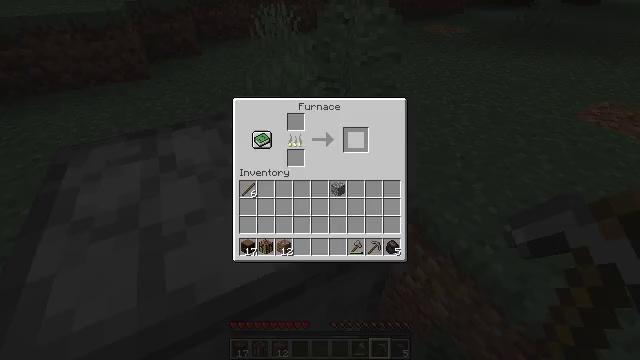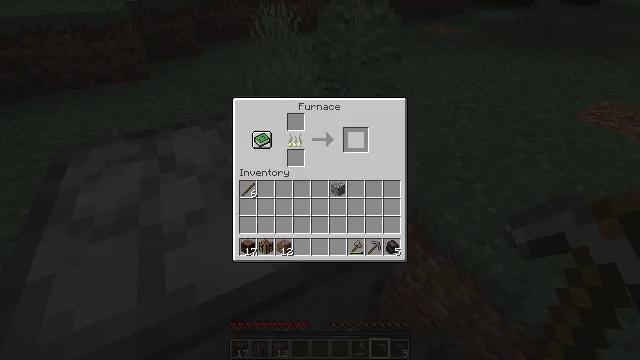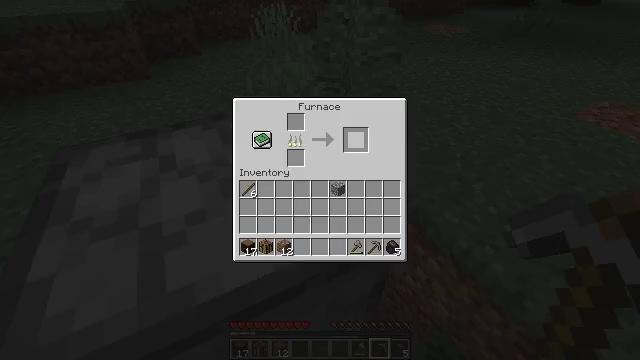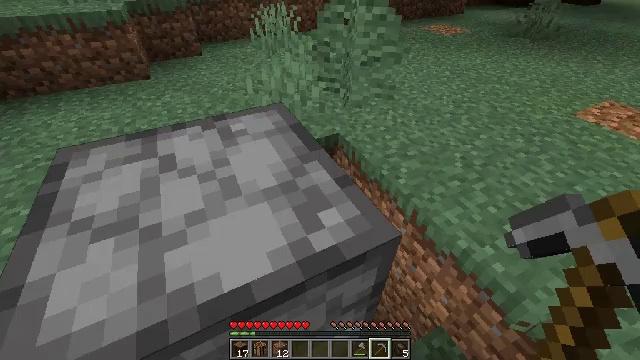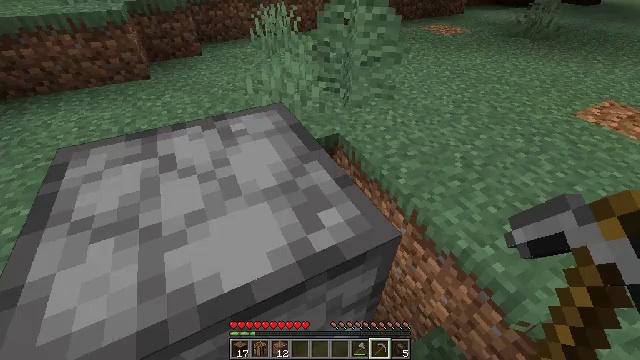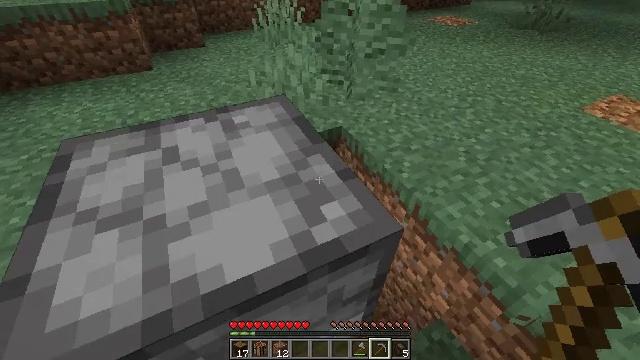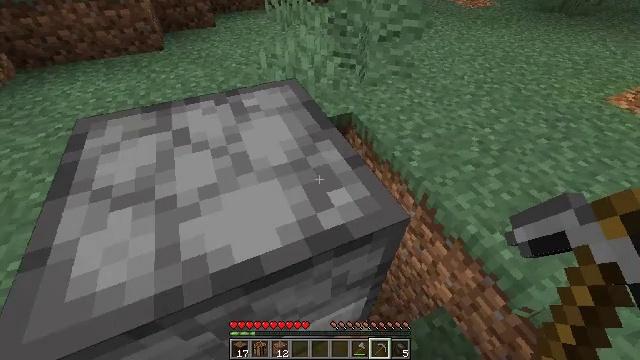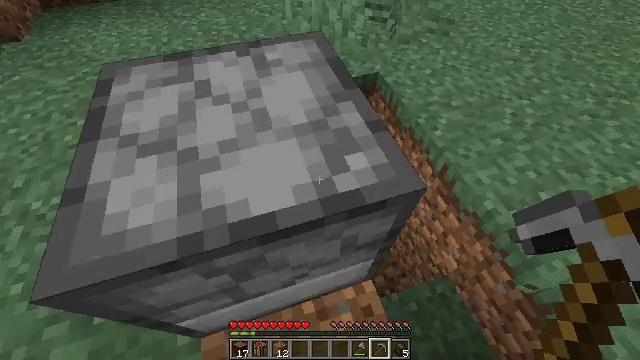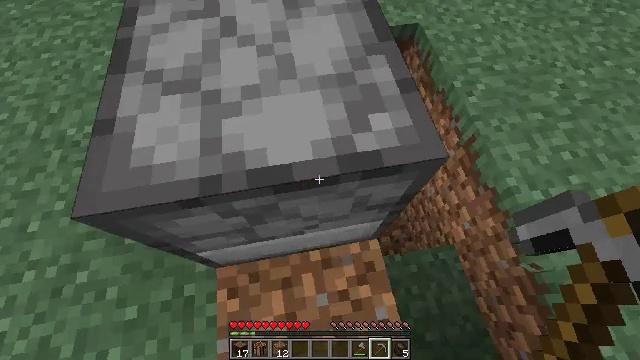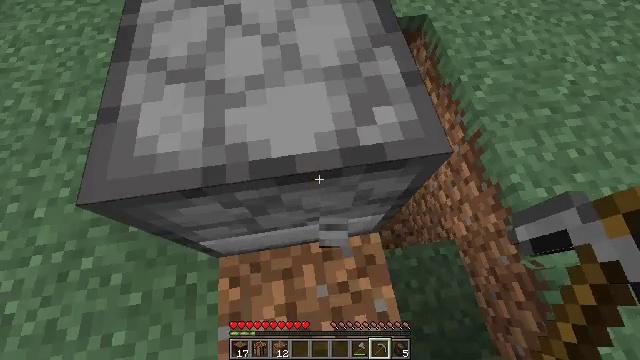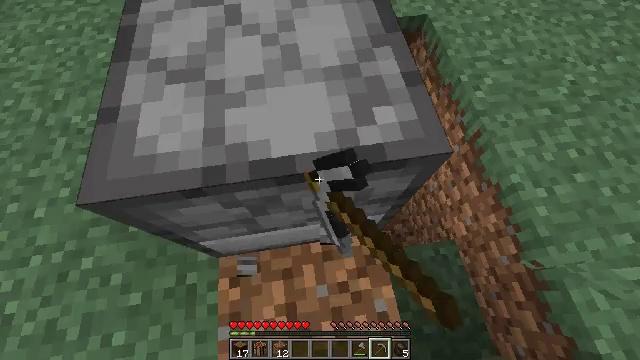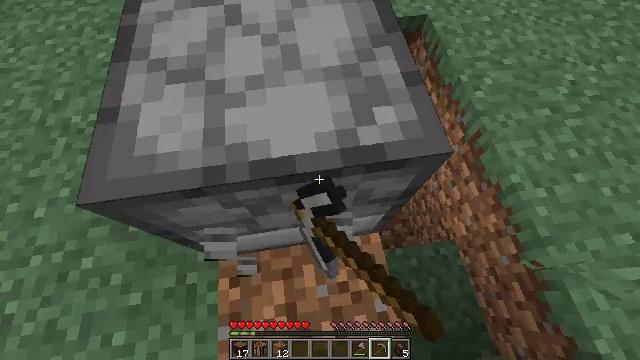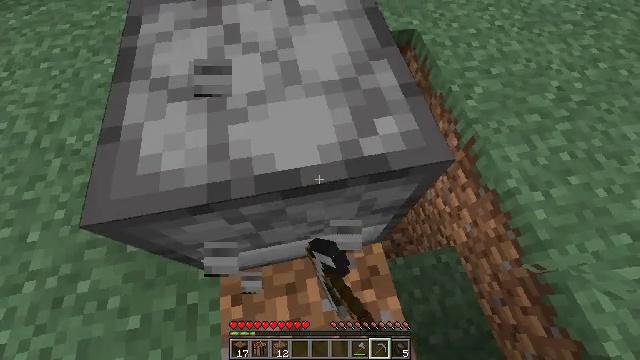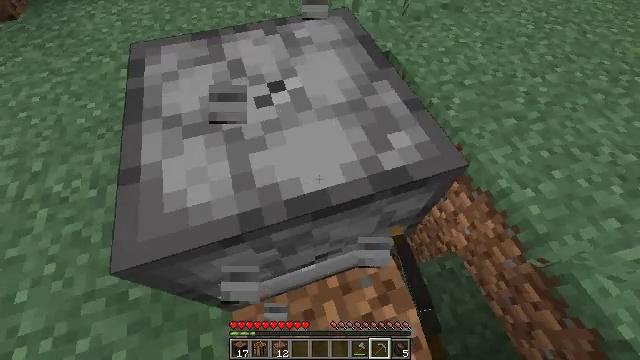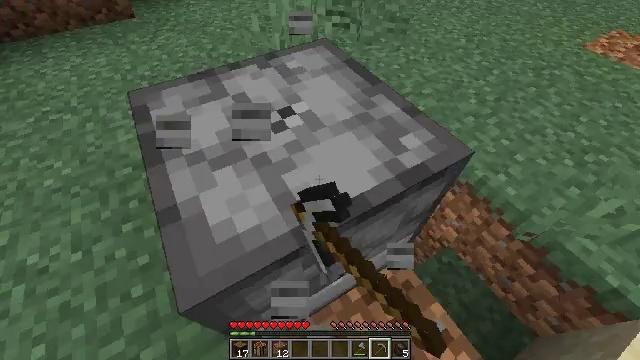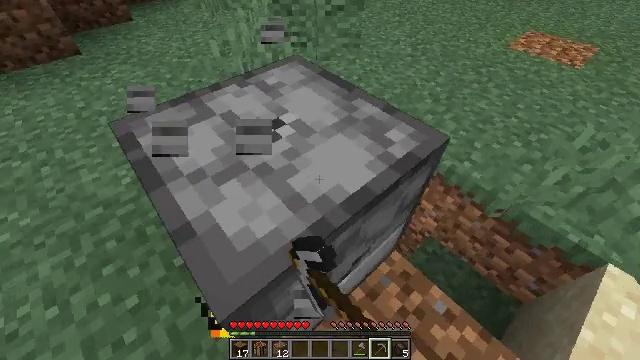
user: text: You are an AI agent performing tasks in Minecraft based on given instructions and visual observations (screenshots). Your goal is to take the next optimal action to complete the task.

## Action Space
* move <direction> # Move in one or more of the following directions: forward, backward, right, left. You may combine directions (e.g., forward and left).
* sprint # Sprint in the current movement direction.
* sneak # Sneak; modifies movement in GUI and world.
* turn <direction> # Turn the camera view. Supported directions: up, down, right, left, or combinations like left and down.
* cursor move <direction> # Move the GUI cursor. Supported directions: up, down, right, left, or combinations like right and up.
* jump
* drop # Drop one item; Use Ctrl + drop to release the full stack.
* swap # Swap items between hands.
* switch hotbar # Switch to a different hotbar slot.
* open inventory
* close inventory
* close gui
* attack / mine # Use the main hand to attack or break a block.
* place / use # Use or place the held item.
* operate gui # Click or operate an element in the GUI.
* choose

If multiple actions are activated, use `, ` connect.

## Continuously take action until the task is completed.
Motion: motion action
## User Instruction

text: Remove the large fern from the terrain.
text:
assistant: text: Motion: sneak, open gui
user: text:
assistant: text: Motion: no_op
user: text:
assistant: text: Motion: no_op
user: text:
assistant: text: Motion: close gui
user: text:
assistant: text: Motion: turn down, open inventory
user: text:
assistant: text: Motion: turn left and down
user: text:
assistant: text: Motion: turn left and down
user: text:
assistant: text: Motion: turn left and down
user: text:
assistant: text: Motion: turn left and down, attack / mine
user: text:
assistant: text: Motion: attack / mine
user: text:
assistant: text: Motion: attack / mine
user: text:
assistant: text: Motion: move left, turn right and up, attack / mine
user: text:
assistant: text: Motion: move left, turn right and up, attack / mine
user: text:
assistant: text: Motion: move left, turn right and up, attack / mine
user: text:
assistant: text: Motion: move left, turn right and up, attack / mine
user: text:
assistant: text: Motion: turn right and up, attack / mine
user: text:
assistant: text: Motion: turn right and up, attack / mine
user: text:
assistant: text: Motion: attack / mine
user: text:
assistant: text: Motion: attack / mine
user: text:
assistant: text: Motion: attack / mine
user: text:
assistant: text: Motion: attack / mine
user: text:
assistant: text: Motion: turn left and up, attack / mine
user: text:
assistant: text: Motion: attack / mine
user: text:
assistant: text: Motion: attack / mine
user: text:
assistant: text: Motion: attack / mine
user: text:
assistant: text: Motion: attack / mine
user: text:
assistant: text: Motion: attack / mine
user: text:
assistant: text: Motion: attack / mine